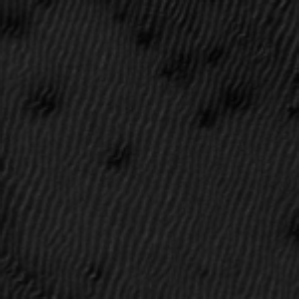
Label: frost